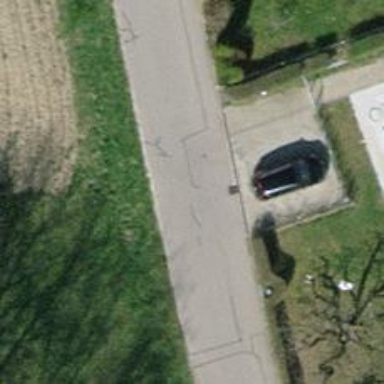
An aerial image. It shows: Asphalt road in residential area.